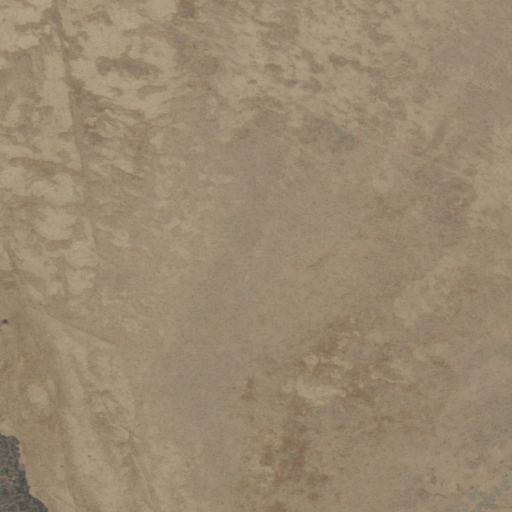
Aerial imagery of valley in New Mexico named White Oaks Draw containing shrub and grassland